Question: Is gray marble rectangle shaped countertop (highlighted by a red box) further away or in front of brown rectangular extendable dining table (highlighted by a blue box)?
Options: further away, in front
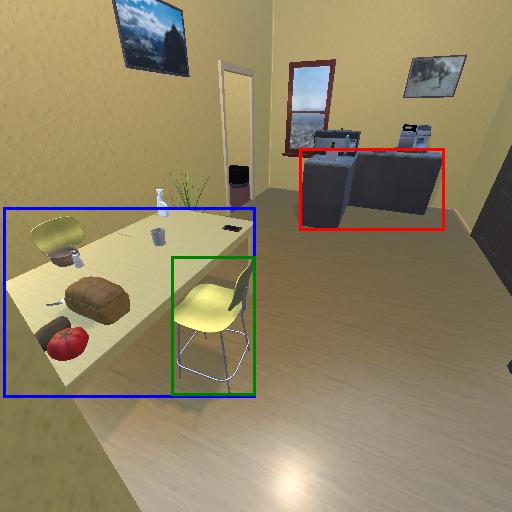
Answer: further away